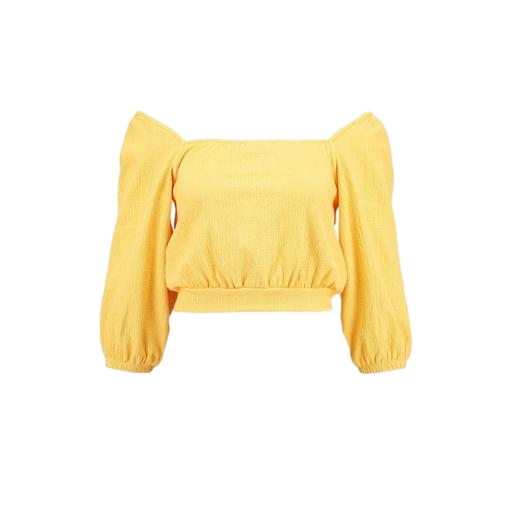
yellow lilou top, yellow kerra blouse, yellow top, white background